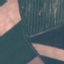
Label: AnnualCrop